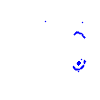
Particle: kaon